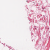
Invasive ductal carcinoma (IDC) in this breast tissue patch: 0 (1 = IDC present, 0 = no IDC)